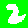
Digit: 2